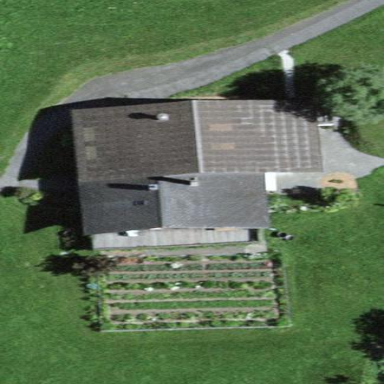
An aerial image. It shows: Farm building.